Question: Title says it all. I'm trying to use adb with my tablet, but I can never seem to get it. <URL>, but all I get is this:

I don't understand. I tried native LG drivers, followed the aforementioned tutorial, and even just using the device vanilla. Nothing is working, and I don't know why. I manually added my vendor ID to the 'adb_usb.ini' if anyone is curious. (LG's VID is 1004).
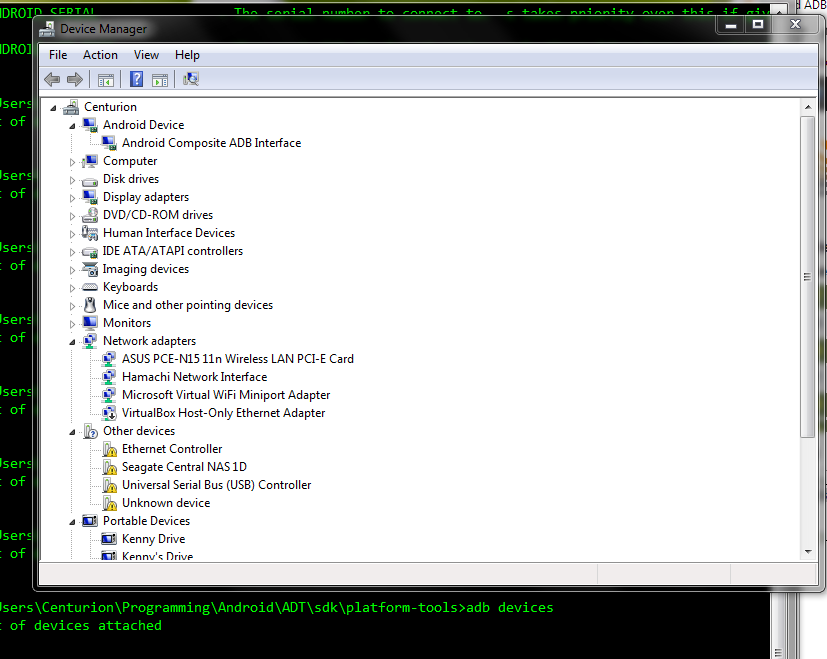
Answer: I solved my own question after 2 days of working with it. Hopefully this helps anyone in the future.
1. Enable developer options on the tablet
2. Enable USB Debugging under Settings > Developer Options
3. Go to Settings > PC Connection > Select USB connection method and select Internet connection > Ethernet
4. Go here and download the USB drivers for whatever OS you need (Windows Mirror)
5. Install the drivers and connect your device
6. Start adb and check if the device is connected
If for some reason the link in Step 4 ever dies, search for LG G Pad VK810 USB drivers from LG. If you have a different model from a VK810, make sure you use your model.
---
As mharr pointed out, you may not be able to find the setting in Step 3 on all devices, but if you have this setting, it is imperative that you set it, otherwise I discovered on my VK810 that adb will not work any other way.